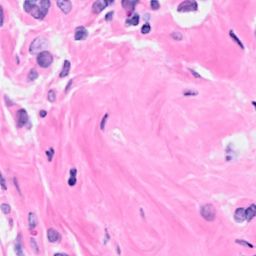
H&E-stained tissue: Breast